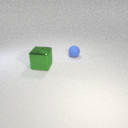
small blue rubber sphere behind large green metal cube